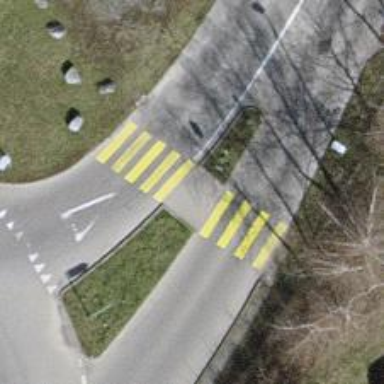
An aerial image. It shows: Marked zebra crossing with island in the middle.